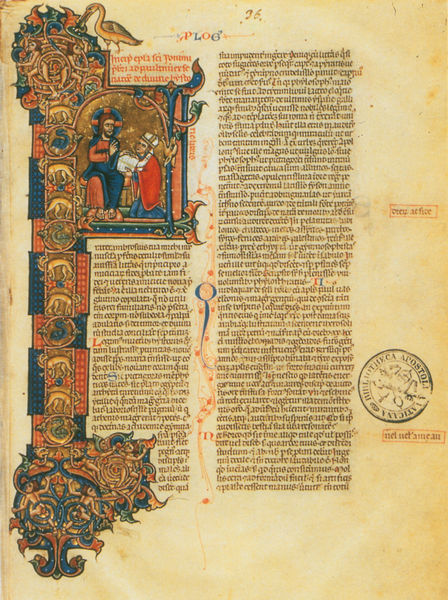
Titel: Manfredi-Bibel aus der Vatikanischen Bibliothek/ codice membranaceo / Manfredbibel
Institution: Rom, Vatikanische Bibliothek
Schlagwörter: blau, vogel, zeichnung, rot, tier, tiere, ornament, alt, bibel, bild, kirche, gold, schrift, papier, ente, vergilbt, papst, thron, ornamente, knie, buch, vergoldet, religion, seite, illustration, text, buchstabe, buchstaben, knien, initiale, stempel, kranich, pelikan, beten, buchseite, heiligenschein, gotisch, christus, jesus, mittelalter, heiliger, siegel, handschrift, schriftart, purpur, bund, latein, christ, rotes gewand, initial, storch, buchmalerei, perikope, inkunabel, chistus, rankenornament, vodel, tierornament, segnet, illumination, alte schrift, voge, rotunda, or, p, 36, 26, chrsit, jesus chrsitus, wertung, epilog, kollumne, plog